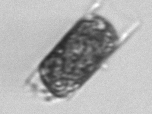
Label: Hemiaulus